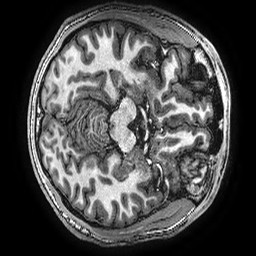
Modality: T1w
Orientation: axial
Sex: male
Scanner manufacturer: ge
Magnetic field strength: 3 T
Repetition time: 0.00766 s
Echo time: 0.003476 s